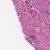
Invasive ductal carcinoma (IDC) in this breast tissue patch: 0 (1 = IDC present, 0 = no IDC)